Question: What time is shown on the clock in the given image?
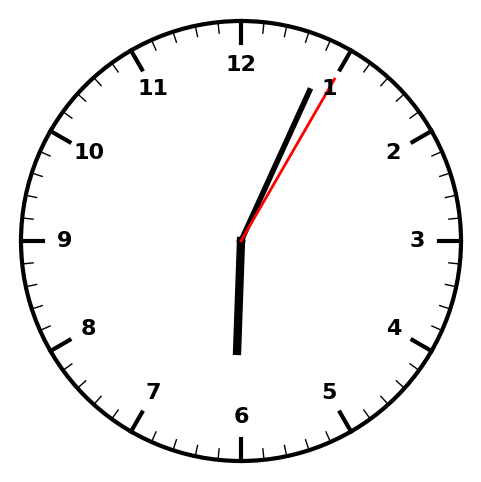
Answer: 06:04:05